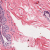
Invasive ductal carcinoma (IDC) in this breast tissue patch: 0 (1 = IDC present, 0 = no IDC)